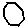
Label: hexagon